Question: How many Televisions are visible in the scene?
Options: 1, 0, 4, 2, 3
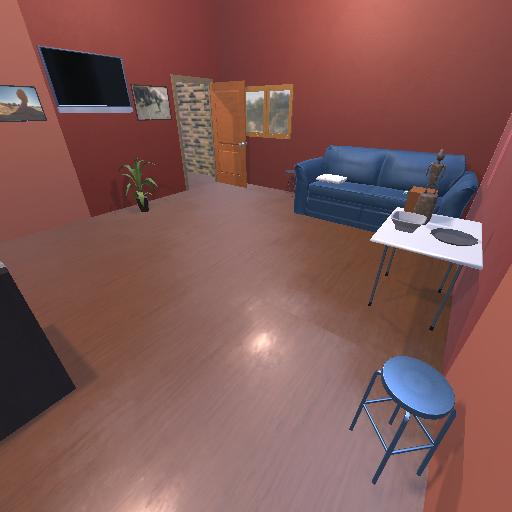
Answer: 1